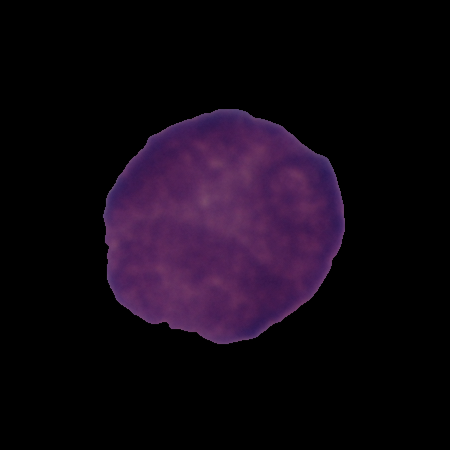
Label: cancer